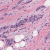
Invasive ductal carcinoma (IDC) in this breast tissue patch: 1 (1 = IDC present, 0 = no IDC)